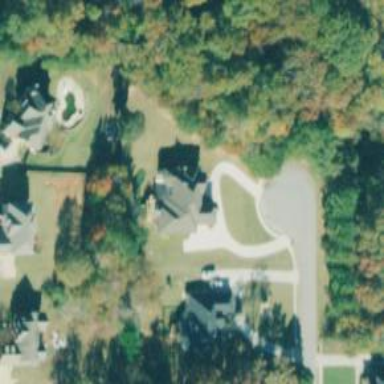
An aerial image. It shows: Driveway.